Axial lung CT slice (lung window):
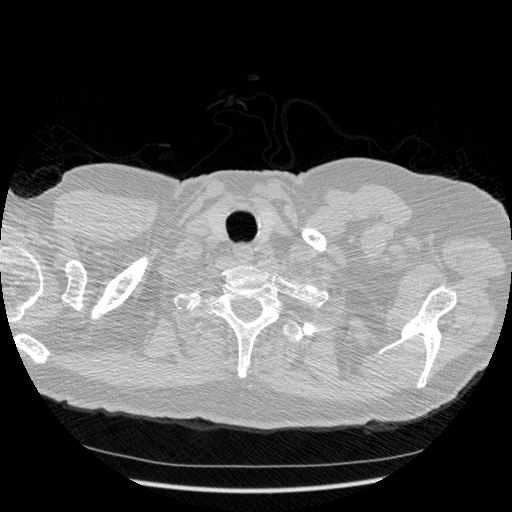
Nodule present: no